This continuous-wavelet-transform scalogram was computed from a bearing vibration snapshot. What is the most likely bearing condition (normal, inner_race, outer_race, ball)?
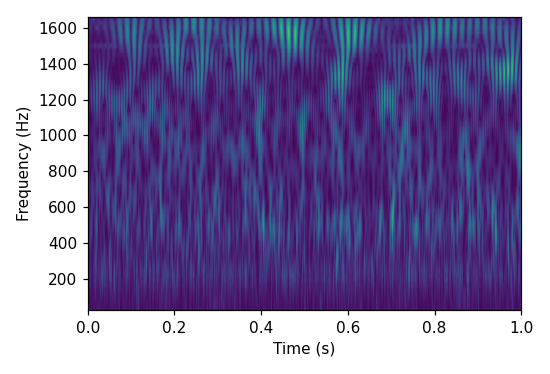
Answer: normal